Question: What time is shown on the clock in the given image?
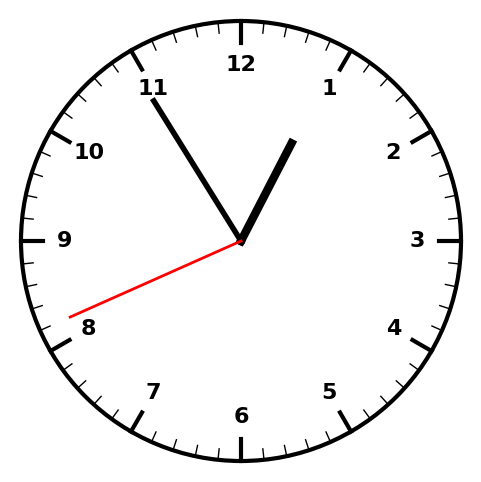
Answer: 12:54:41